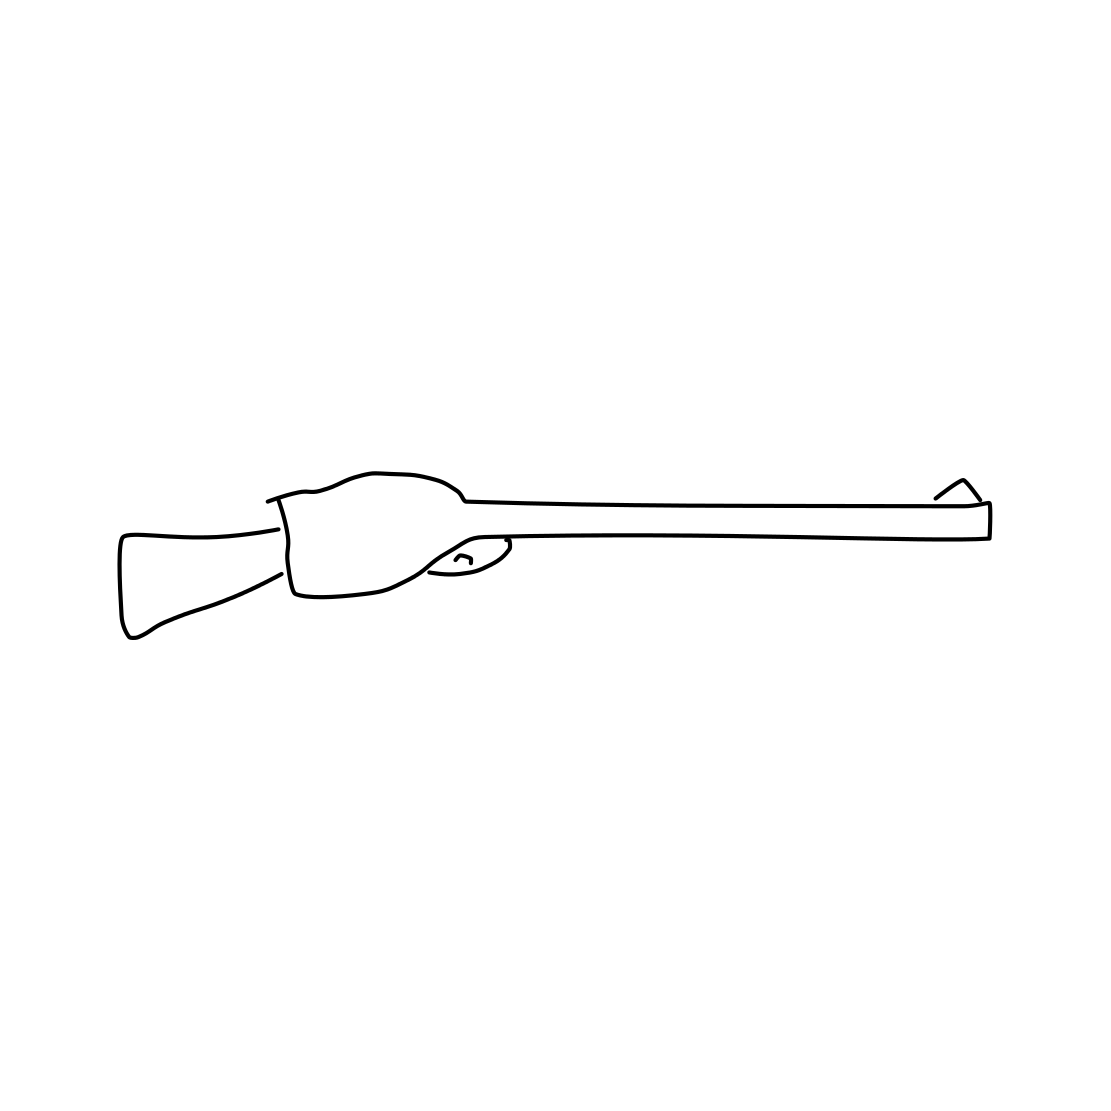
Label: rifle